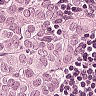
Metastatic tissue present: yes